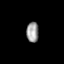
Tissue: prostate
Cell type: T cells
Senescence score: 0.3342
Nuclear area (px): 241
Mean DAPI intensity: 156.166